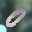
Label: 0